Question: I was installing Face_recognition library in python but somehow getting error while it installs the Dlib....
<URL>
[
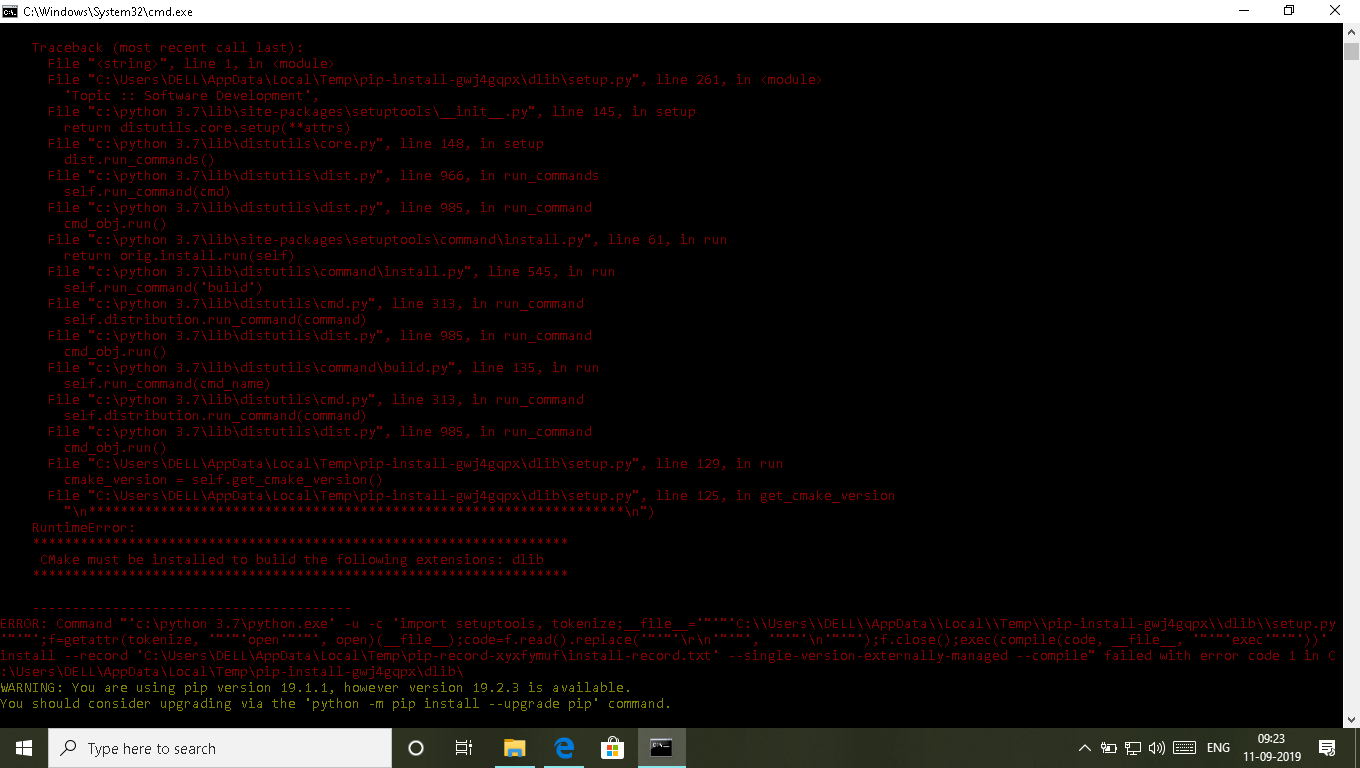
Answer: You need to install cmake:
pip install cmake